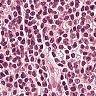
Metastatic tissue present: no